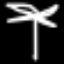
Label: palm tree